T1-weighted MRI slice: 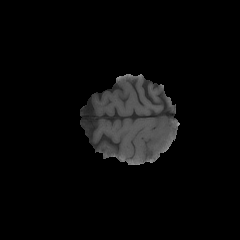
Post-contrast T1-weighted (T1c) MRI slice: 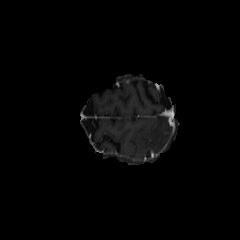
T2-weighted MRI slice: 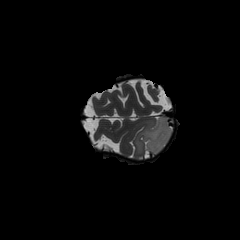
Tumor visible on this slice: yes